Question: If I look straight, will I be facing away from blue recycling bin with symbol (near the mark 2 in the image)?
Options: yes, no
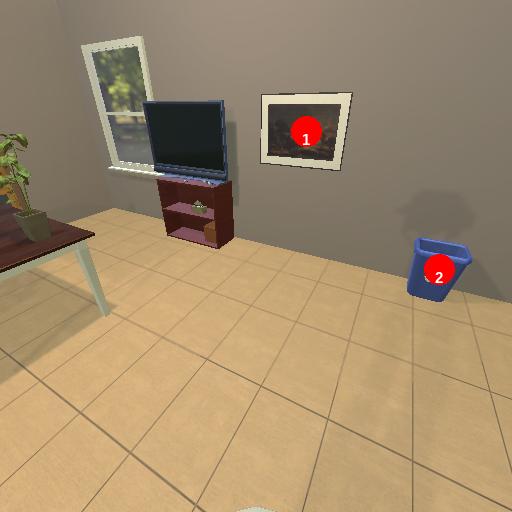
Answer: yes